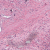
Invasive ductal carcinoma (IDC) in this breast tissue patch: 1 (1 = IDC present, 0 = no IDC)